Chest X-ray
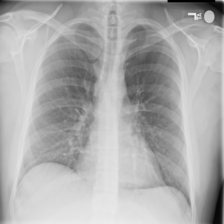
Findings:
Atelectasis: negative
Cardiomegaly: negative
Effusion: negative
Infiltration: negative
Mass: negative
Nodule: negative
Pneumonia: negative
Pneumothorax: negative
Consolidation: negative
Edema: negative
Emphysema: negative
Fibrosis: negative
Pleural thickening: negative
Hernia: negative